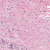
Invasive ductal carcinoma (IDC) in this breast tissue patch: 0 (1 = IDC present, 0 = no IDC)